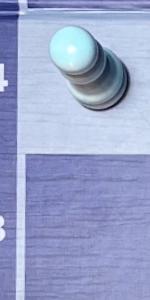
Label: Empty